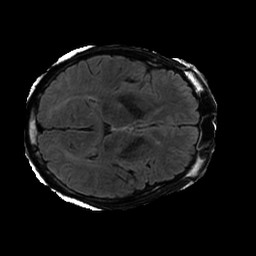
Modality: FLAIR
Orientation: axial
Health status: ill
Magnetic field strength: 3 T